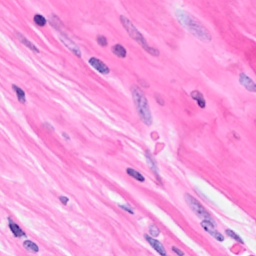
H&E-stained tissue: Breast